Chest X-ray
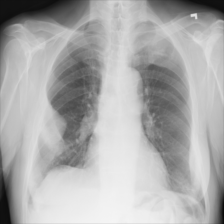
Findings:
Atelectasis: negative
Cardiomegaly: negative
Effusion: negative
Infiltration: negative
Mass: positive
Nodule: negative
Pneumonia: negative
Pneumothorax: negative
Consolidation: negative
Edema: negative
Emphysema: negative
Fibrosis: negative
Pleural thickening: negative
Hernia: negative